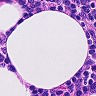
Metastatic tissue present: no